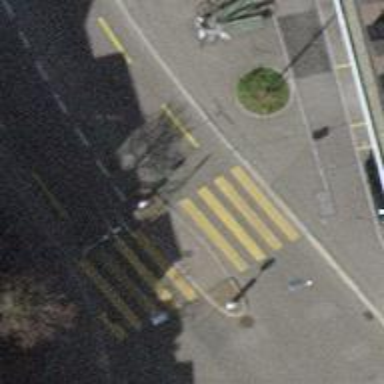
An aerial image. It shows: Kerb barrier.